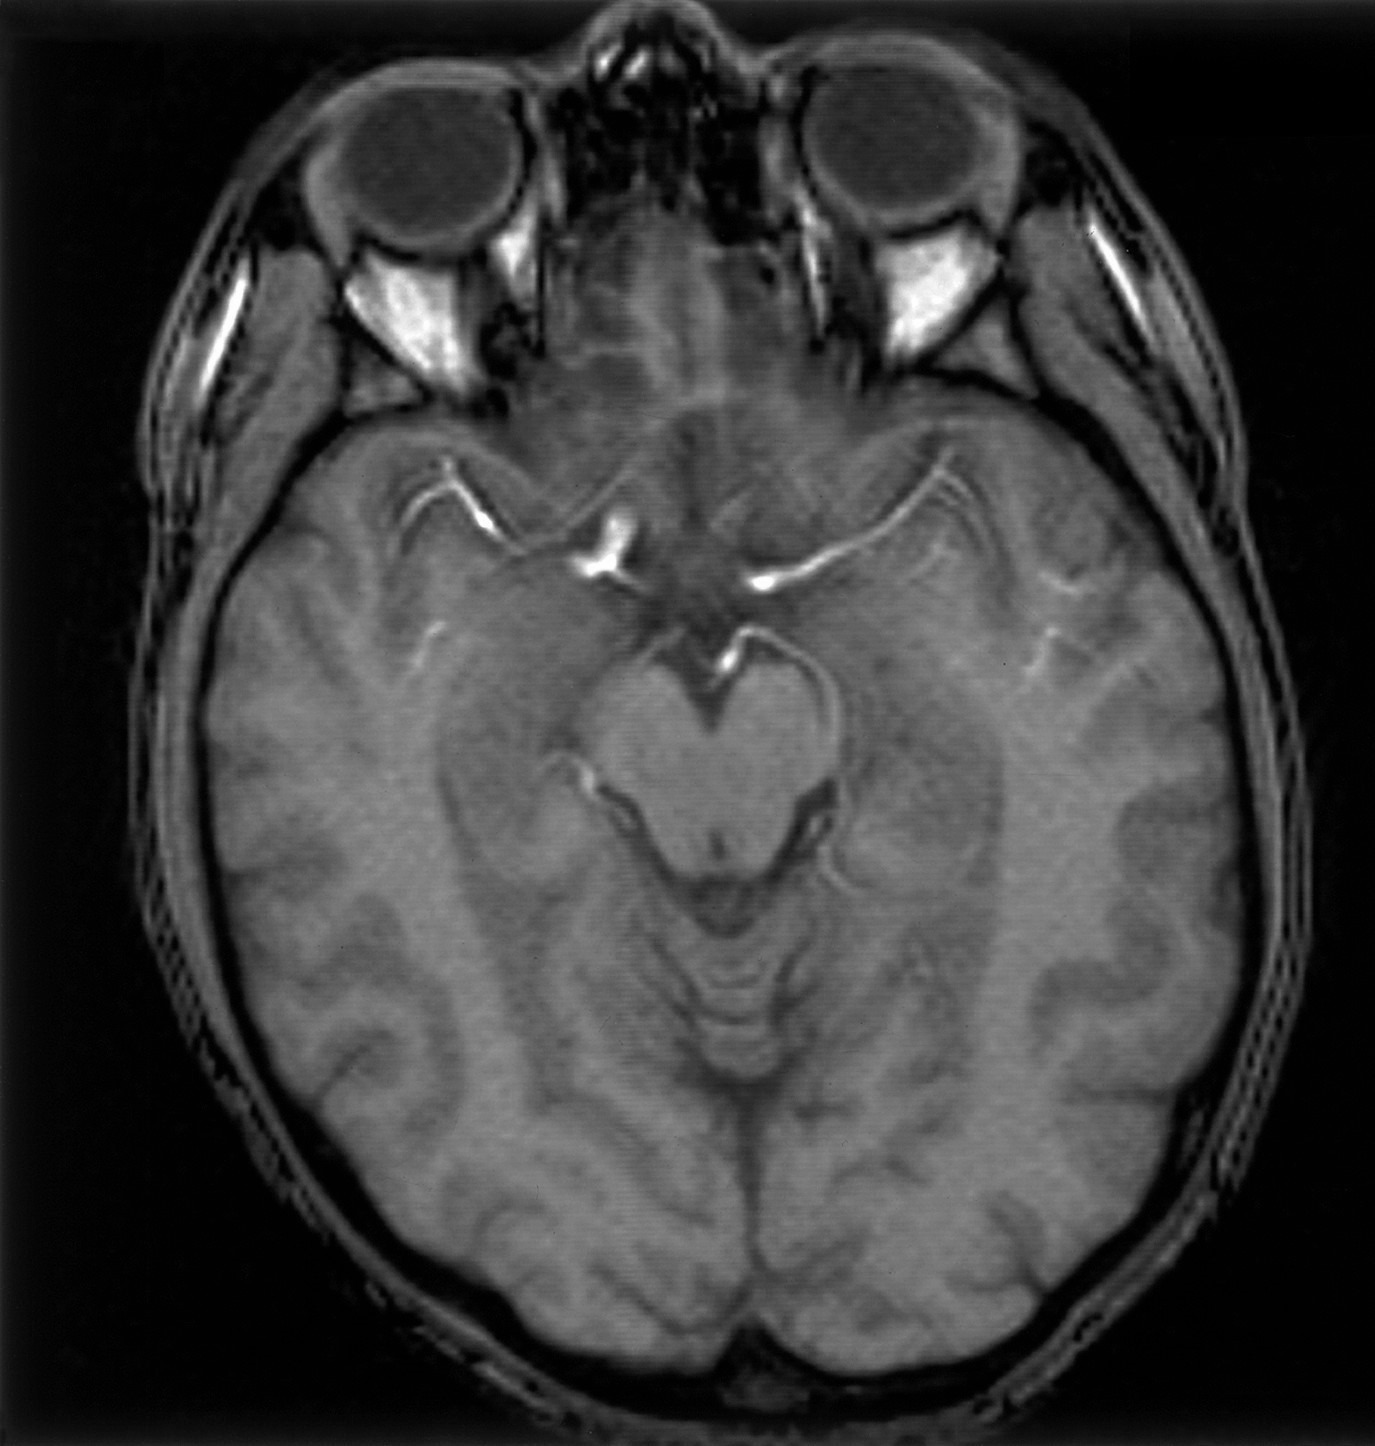
Label: notumor